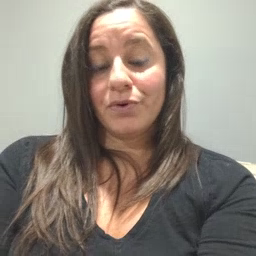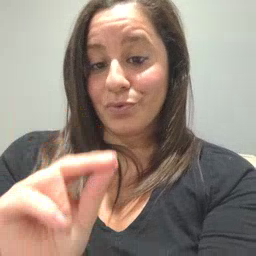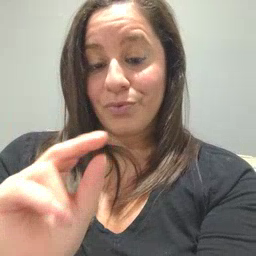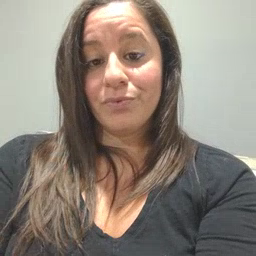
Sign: no